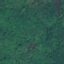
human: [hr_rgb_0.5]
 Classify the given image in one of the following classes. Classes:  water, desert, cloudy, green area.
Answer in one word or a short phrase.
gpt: green area